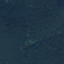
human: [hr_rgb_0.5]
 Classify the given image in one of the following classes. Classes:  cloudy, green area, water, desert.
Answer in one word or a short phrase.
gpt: green area